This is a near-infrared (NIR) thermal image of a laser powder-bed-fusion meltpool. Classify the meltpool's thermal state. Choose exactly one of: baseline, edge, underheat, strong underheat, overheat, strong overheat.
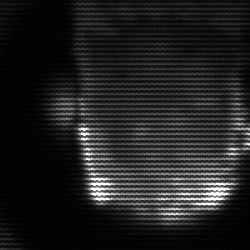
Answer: baseline